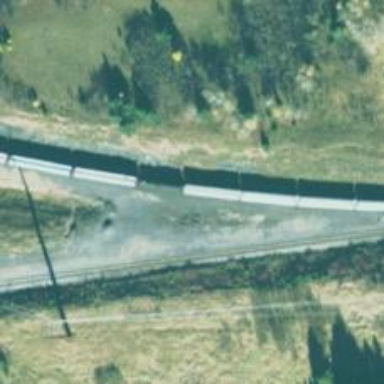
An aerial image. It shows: Railway track.